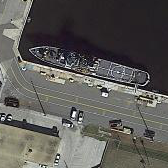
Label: combat